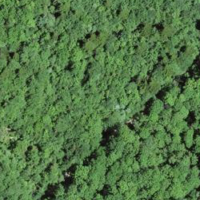
EUNIS habitat code: 41
Species observed at this site:
Lathyrus vernus